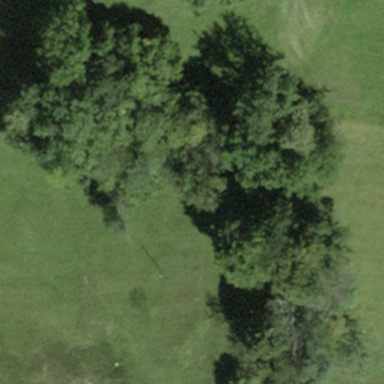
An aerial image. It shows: Forest area.